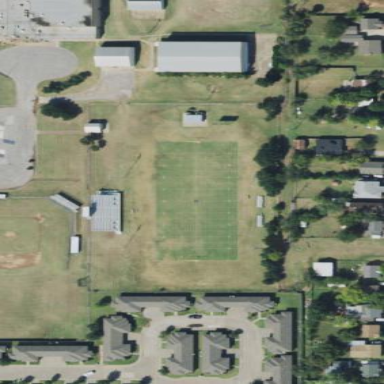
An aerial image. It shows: Pitch for American football.